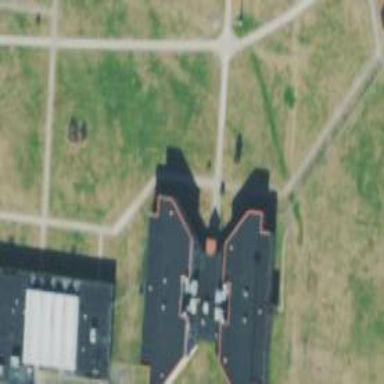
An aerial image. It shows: Prison building.